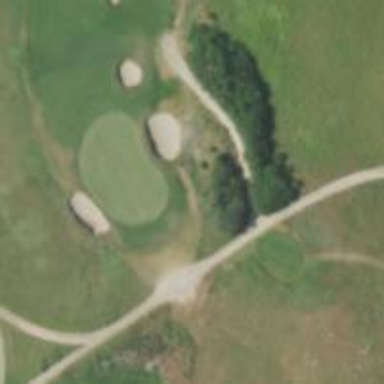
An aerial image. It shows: Path for both roads and golfers.